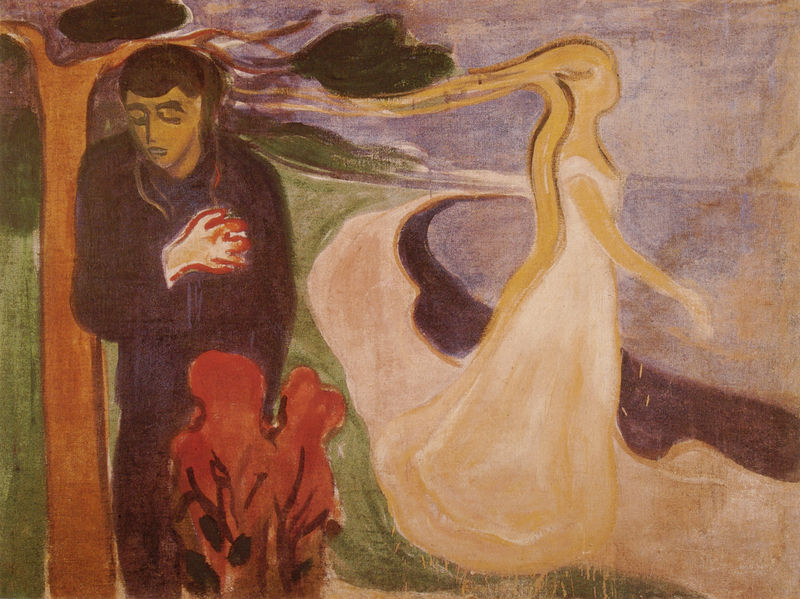
Titel: Loslösung
Künstler: Edvard Munch
Standort: Oslo
Institution: Munch-Museet
Schlagwörter: baum, blau, blätter, dunkel, feuer, hand, laub, mann, meer, wasser, weiß, bäume, gelb, grün, landschaft, menschen, mädchen, ocker, sand, see, ufer, äste, braun, frau, haar, hell, kleid, orange, profil, schwarz, blick, rot, weg, wiese, beige, expressionismus, blond, jung, arm, tod, trauer, ast, baumstamm, natur, stamm, weite, wind, zweige, busch, gewässer, schlank, gewand, haare, paar, dekolletee, rosa, wald, schleppe, farbig, küste, strand, umrisse, flächen, farbe, lila, violett, linien, figuren, luft, wehen, braut, duktus, jugendstil, angelehnt, gesenkt, klimt, silouette, silouetten, gestalt, abstrahiert, ozean, fliessend, griff, flammen, abschied, munch, traum, gefangen, pinselstrich, strähne, edvard munch, sehnsucht, schmerz, wesen, vision, herz, baumrinde, fließen, anlehnen, sünde, illusion, fee, gesichtslos, edward munch, brautkleid, ergriffen, mind, edward, edvard, gustav klimt, verweht, äster, verfangen, baum formen, herzschmerz, nolde, emil, gemaltes bild